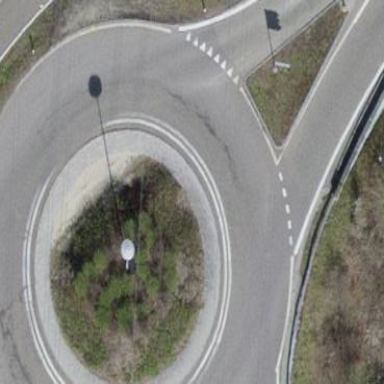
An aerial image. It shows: Primary highway with asphalt surface leading to roundabout.